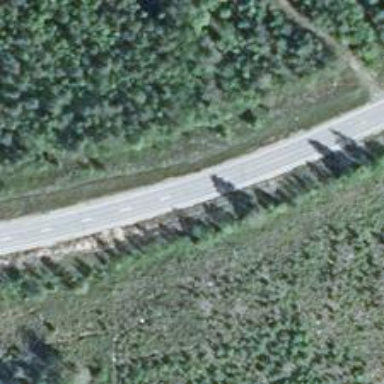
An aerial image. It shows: Asphalt road classified as primary highway.